Question: I have an network that I would like to analyze using the 'edge_betweenness' community detection algorithm in igraph. I'm familiar with NetworkX, but am trying to learning igraph because of it's additional community detection methods over NetworkX.
My ultimate goal is to run 'edge_betweenness' community detection and find the optimal number of communities and write a CSV with community membership for each node in the graph.
Below is my code as it currently stands. Any help figuring out community membership is greatly appreciated.
'''
1 2
2 3
2 7
3 1
4 2
4 6
5 4
5 6
7 4
7 8
8 9
9 7
10 7
10 8
10 9
'''
'''
import igraph
# load data into a graph
g = igraph.Graph.Read_Ncol('network.txt')
# plot graph
igraph.plot(g)
'''

'''
# identify communities
communities = igraph.community_edge_betweenness()
# not really sure what to do next
num_communities = communities.optimal_count
communities.as_clustering(num_communities)
'''
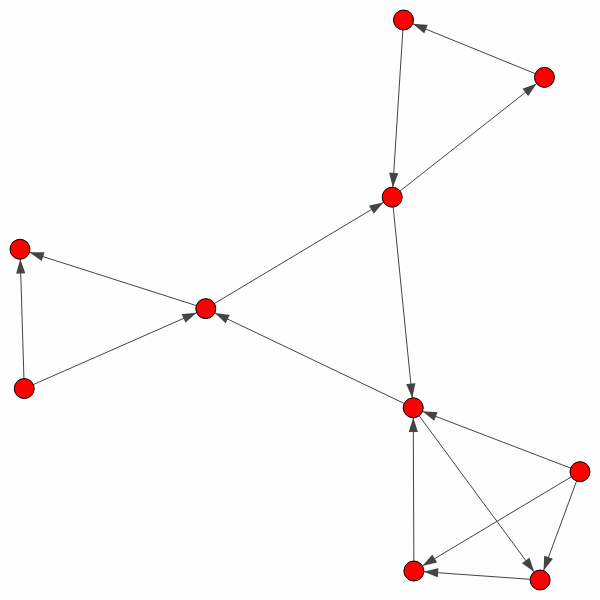
Answer: You are on the right track; the optimal number of communities (where "optimal" is defined as "the number of communities that maximizes the modularity score) can be retrieved by 'communities.optimal_count' and the community structure can be converted into a flat disjoint clustering using 'communities.as_clustering(num_communities)'. Actually, the number of communities can be omitted if it happens to be equal to 'communities.optimal_count'. Once you've done that, you get a 'VertexClustering' object with a 'membership' property which gives you the cluster index for each vertex in the graph.
For sake of clarity, I'm renaming your 'communities' variable to 'dendrogram' because the edge betweenness community detection algorithm actually produces a dendrogram::
'''
# calculate dendrogram
dendrogram = graph.community_edge_betweenness()
# convert it into a flat clustering
clusters = dendrogram.as_clustering()
# get the membership vector
membership = clusters.membership
'''
Now we can start writing the membership vector along with the node names into a CSV file::
'''
import csv
from itertools import izip
writer = csv.writer(open("output.csv", "wb"))
for name, membership in izip(graph.vs["name"], membership):
writer.writerow([name, membership])
'''
If you are using Python 3, use 'zip' instead of 'izip' and there is no need to import 'itertools'.